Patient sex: M
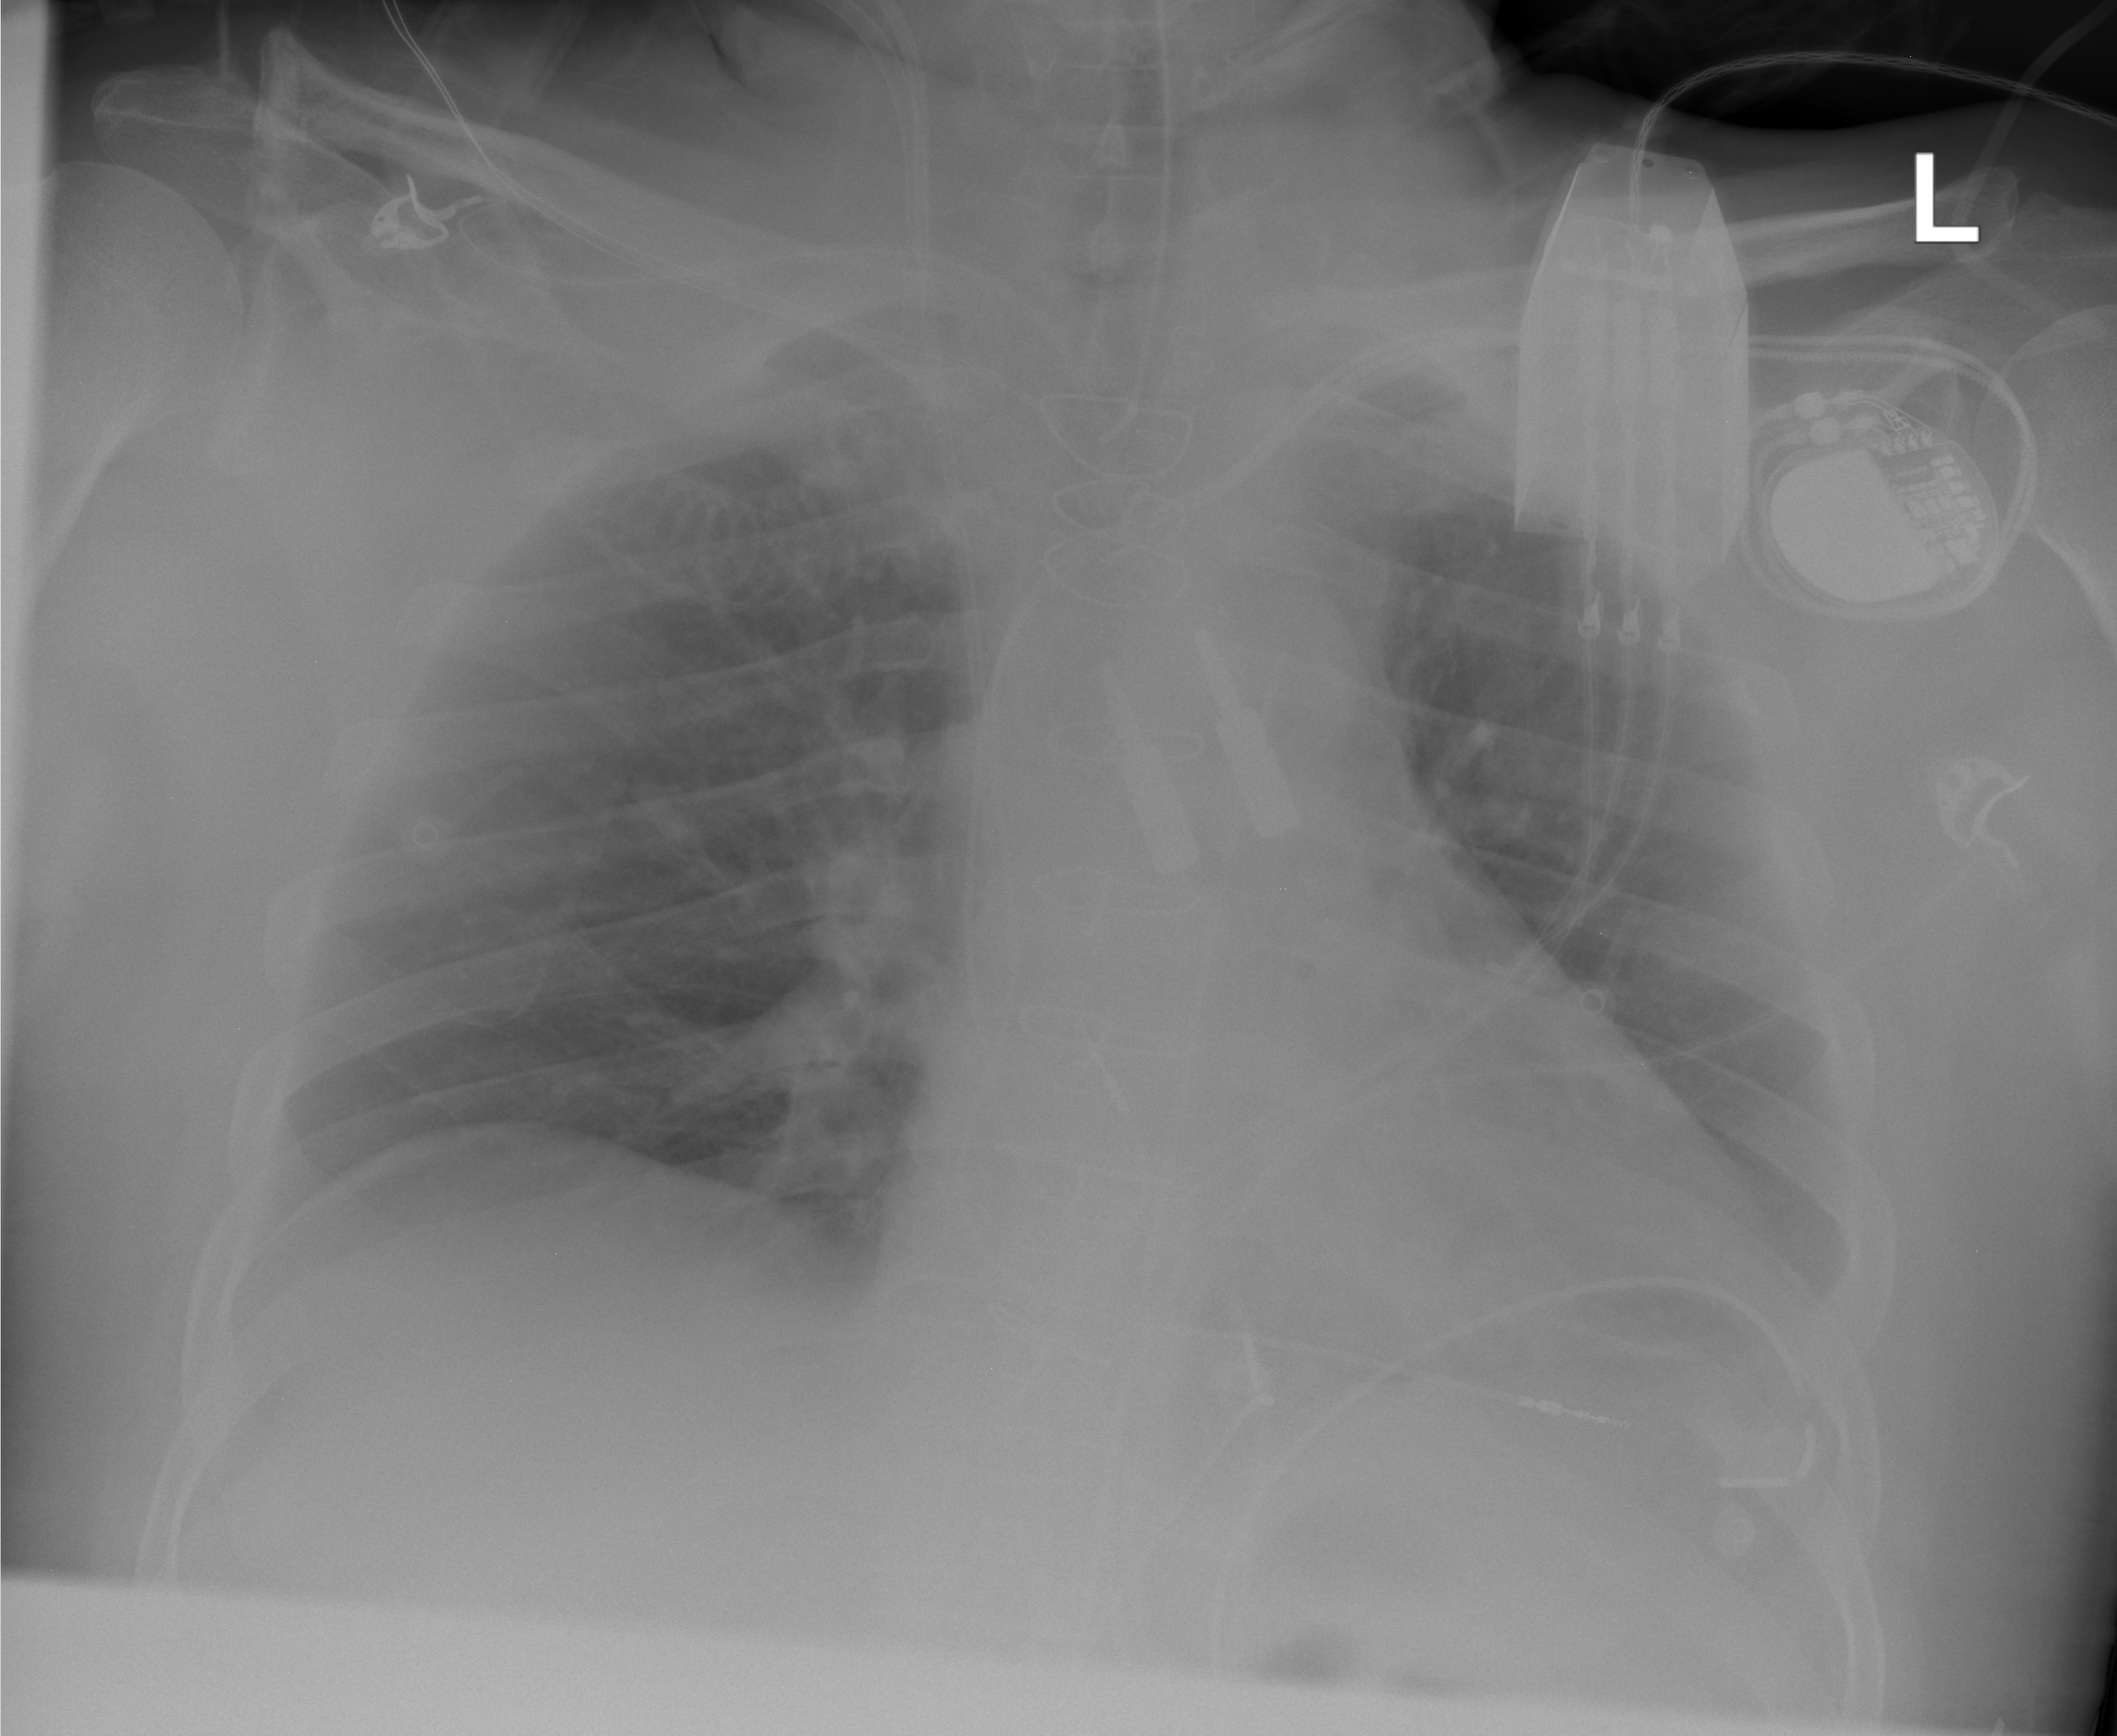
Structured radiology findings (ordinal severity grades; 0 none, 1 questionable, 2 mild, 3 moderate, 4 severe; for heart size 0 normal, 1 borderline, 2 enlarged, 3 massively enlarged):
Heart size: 0
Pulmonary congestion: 0
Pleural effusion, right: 0
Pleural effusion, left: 2
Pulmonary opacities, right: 0
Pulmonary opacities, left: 0
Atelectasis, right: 0
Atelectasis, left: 2